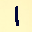
Label: 1